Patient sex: F
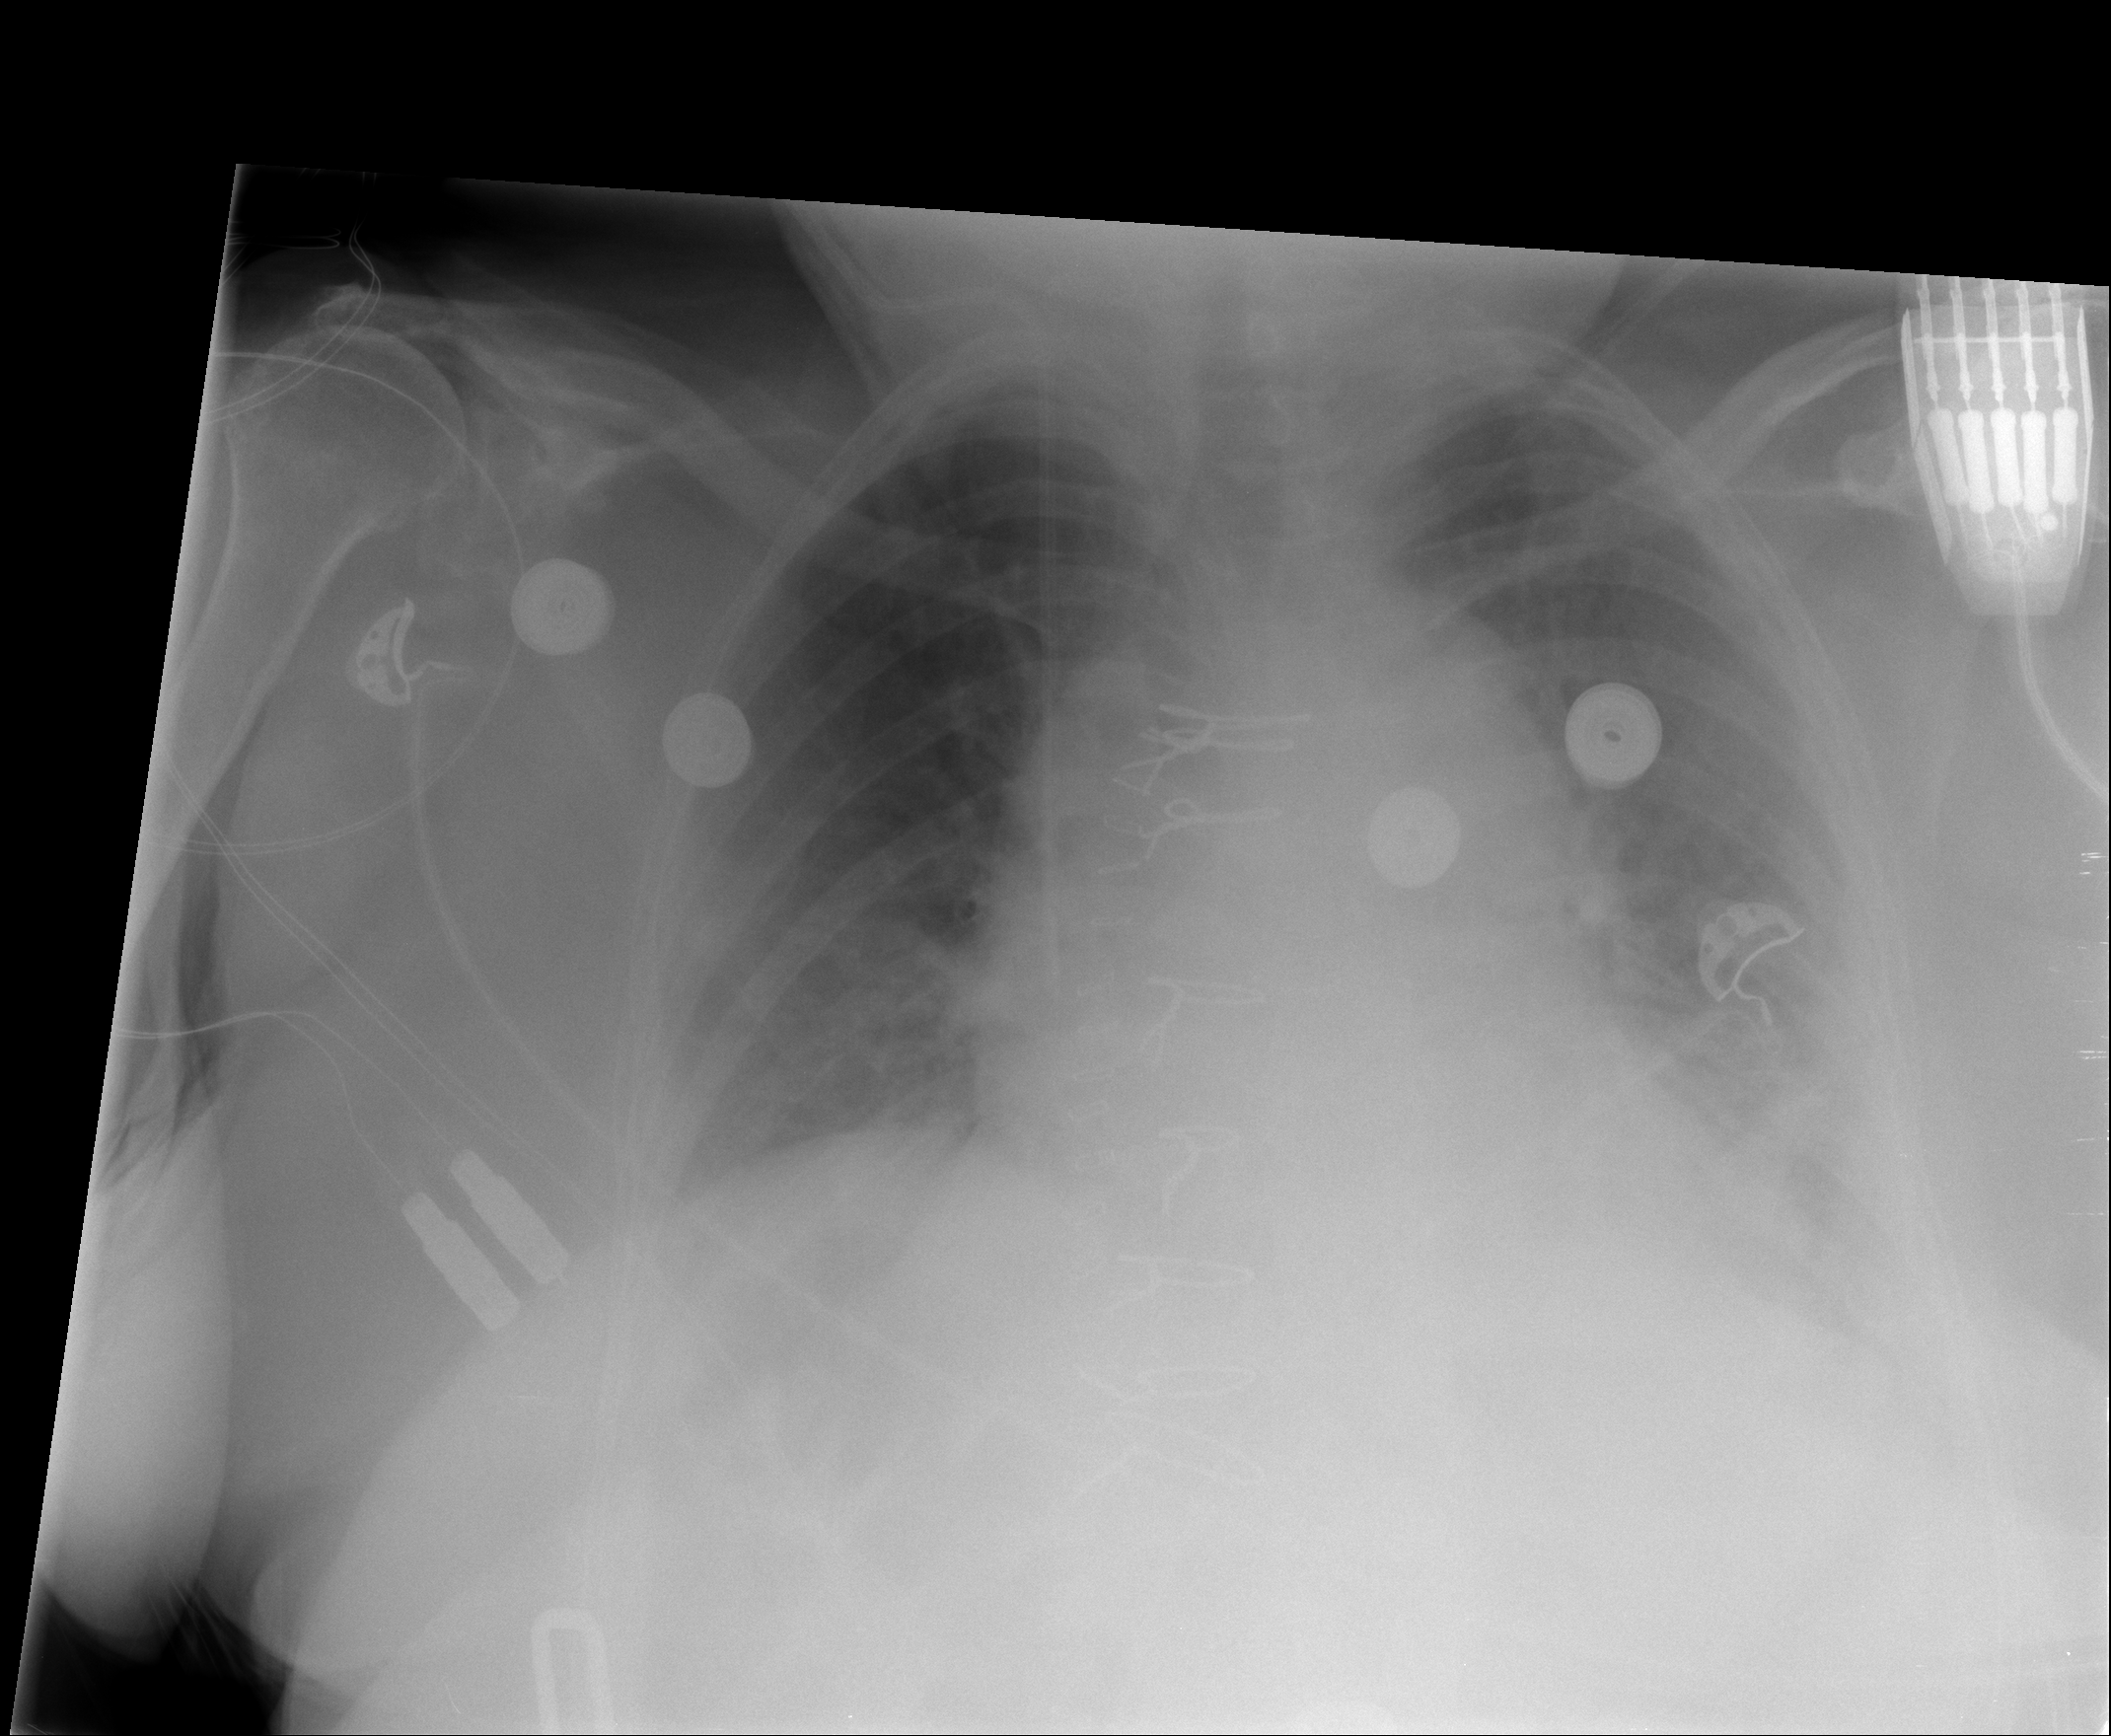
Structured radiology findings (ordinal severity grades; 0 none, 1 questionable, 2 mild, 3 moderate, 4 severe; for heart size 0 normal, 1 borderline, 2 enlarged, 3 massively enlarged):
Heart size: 1
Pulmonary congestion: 2
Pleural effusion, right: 0
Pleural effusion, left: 2
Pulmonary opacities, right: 0
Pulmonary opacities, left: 0
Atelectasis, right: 0
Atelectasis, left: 2